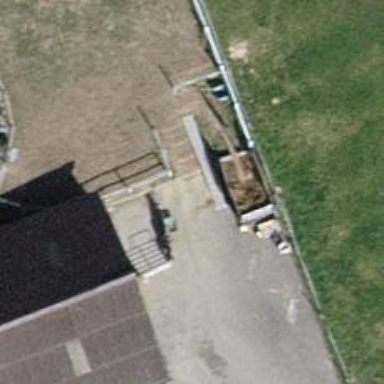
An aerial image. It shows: Gate.